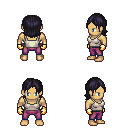
a pixel art fantasy rpg character, male body template, human, tanned skin, white pirate shirt, magenta pants, raven long bangs hairstyle, gold gloves, four views (front, back, left, right), 2x2 character sprite sheet, small pixel art, hard edges, no anti-aliasing